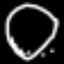
Label: clock